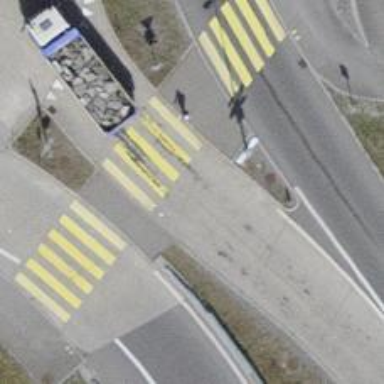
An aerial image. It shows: Uncontrolled crossing on the road.